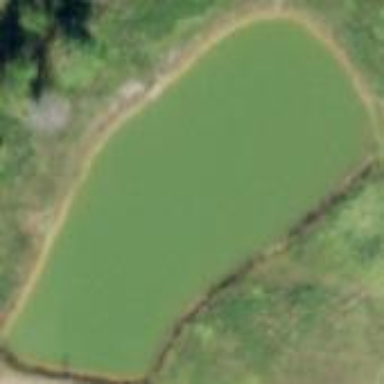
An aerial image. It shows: Peaceful pond surrounded by nature.